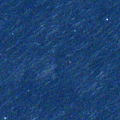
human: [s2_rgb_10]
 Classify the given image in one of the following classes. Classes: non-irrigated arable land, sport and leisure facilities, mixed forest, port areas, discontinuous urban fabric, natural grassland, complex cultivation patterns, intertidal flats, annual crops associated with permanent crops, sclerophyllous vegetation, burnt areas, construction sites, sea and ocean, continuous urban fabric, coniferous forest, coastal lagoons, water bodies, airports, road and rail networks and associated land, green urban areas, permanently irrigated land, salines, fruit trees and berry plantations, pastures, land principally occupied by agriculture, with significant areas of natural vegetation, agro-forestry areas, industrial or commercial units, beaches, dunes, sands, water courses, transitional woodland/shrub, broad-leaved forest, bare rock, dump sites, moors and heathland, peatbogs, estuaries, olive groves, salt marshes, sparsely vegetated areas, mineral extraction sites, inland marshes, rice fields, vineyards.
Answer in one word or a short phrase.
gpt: sea and ocean